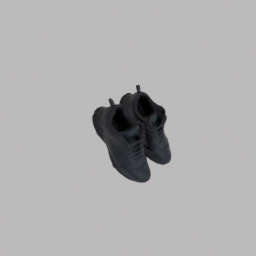
Label: people